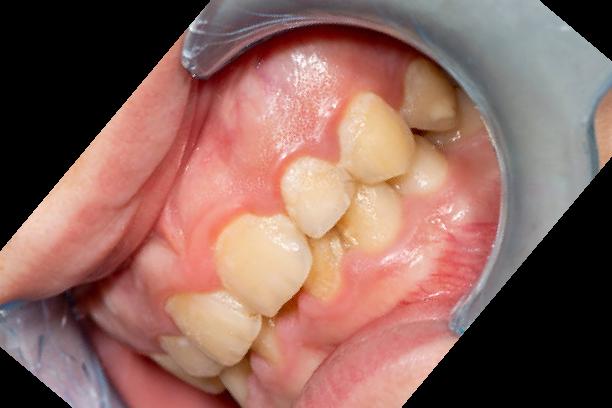
Condition: Calculus